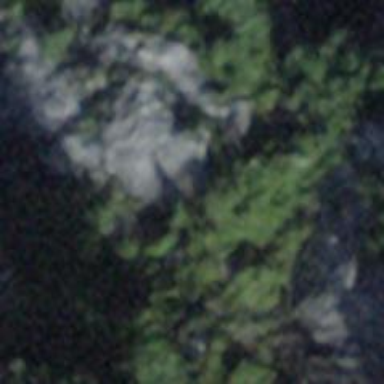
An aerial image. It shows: Natural cliff.